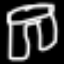
Label: pants